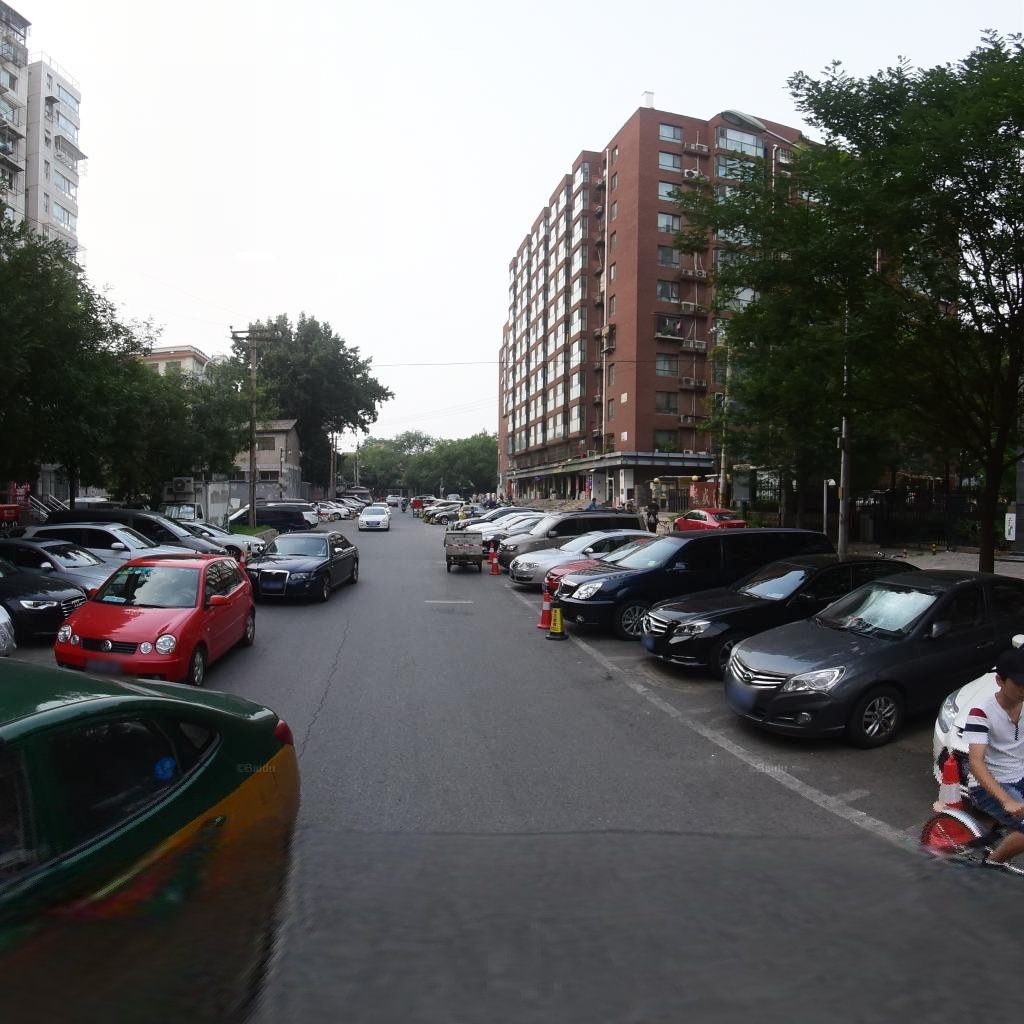
Region: Dongcheng
Road damage annotations: longitudinal crack